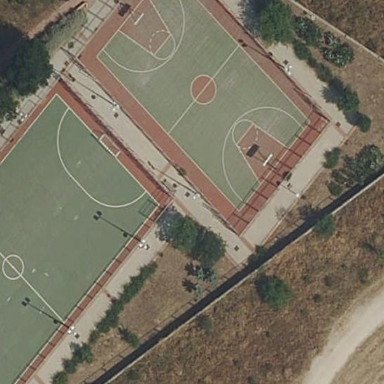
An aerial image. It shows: Basketball court located in leisure land pitch.